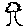
Label: tree